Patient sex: M
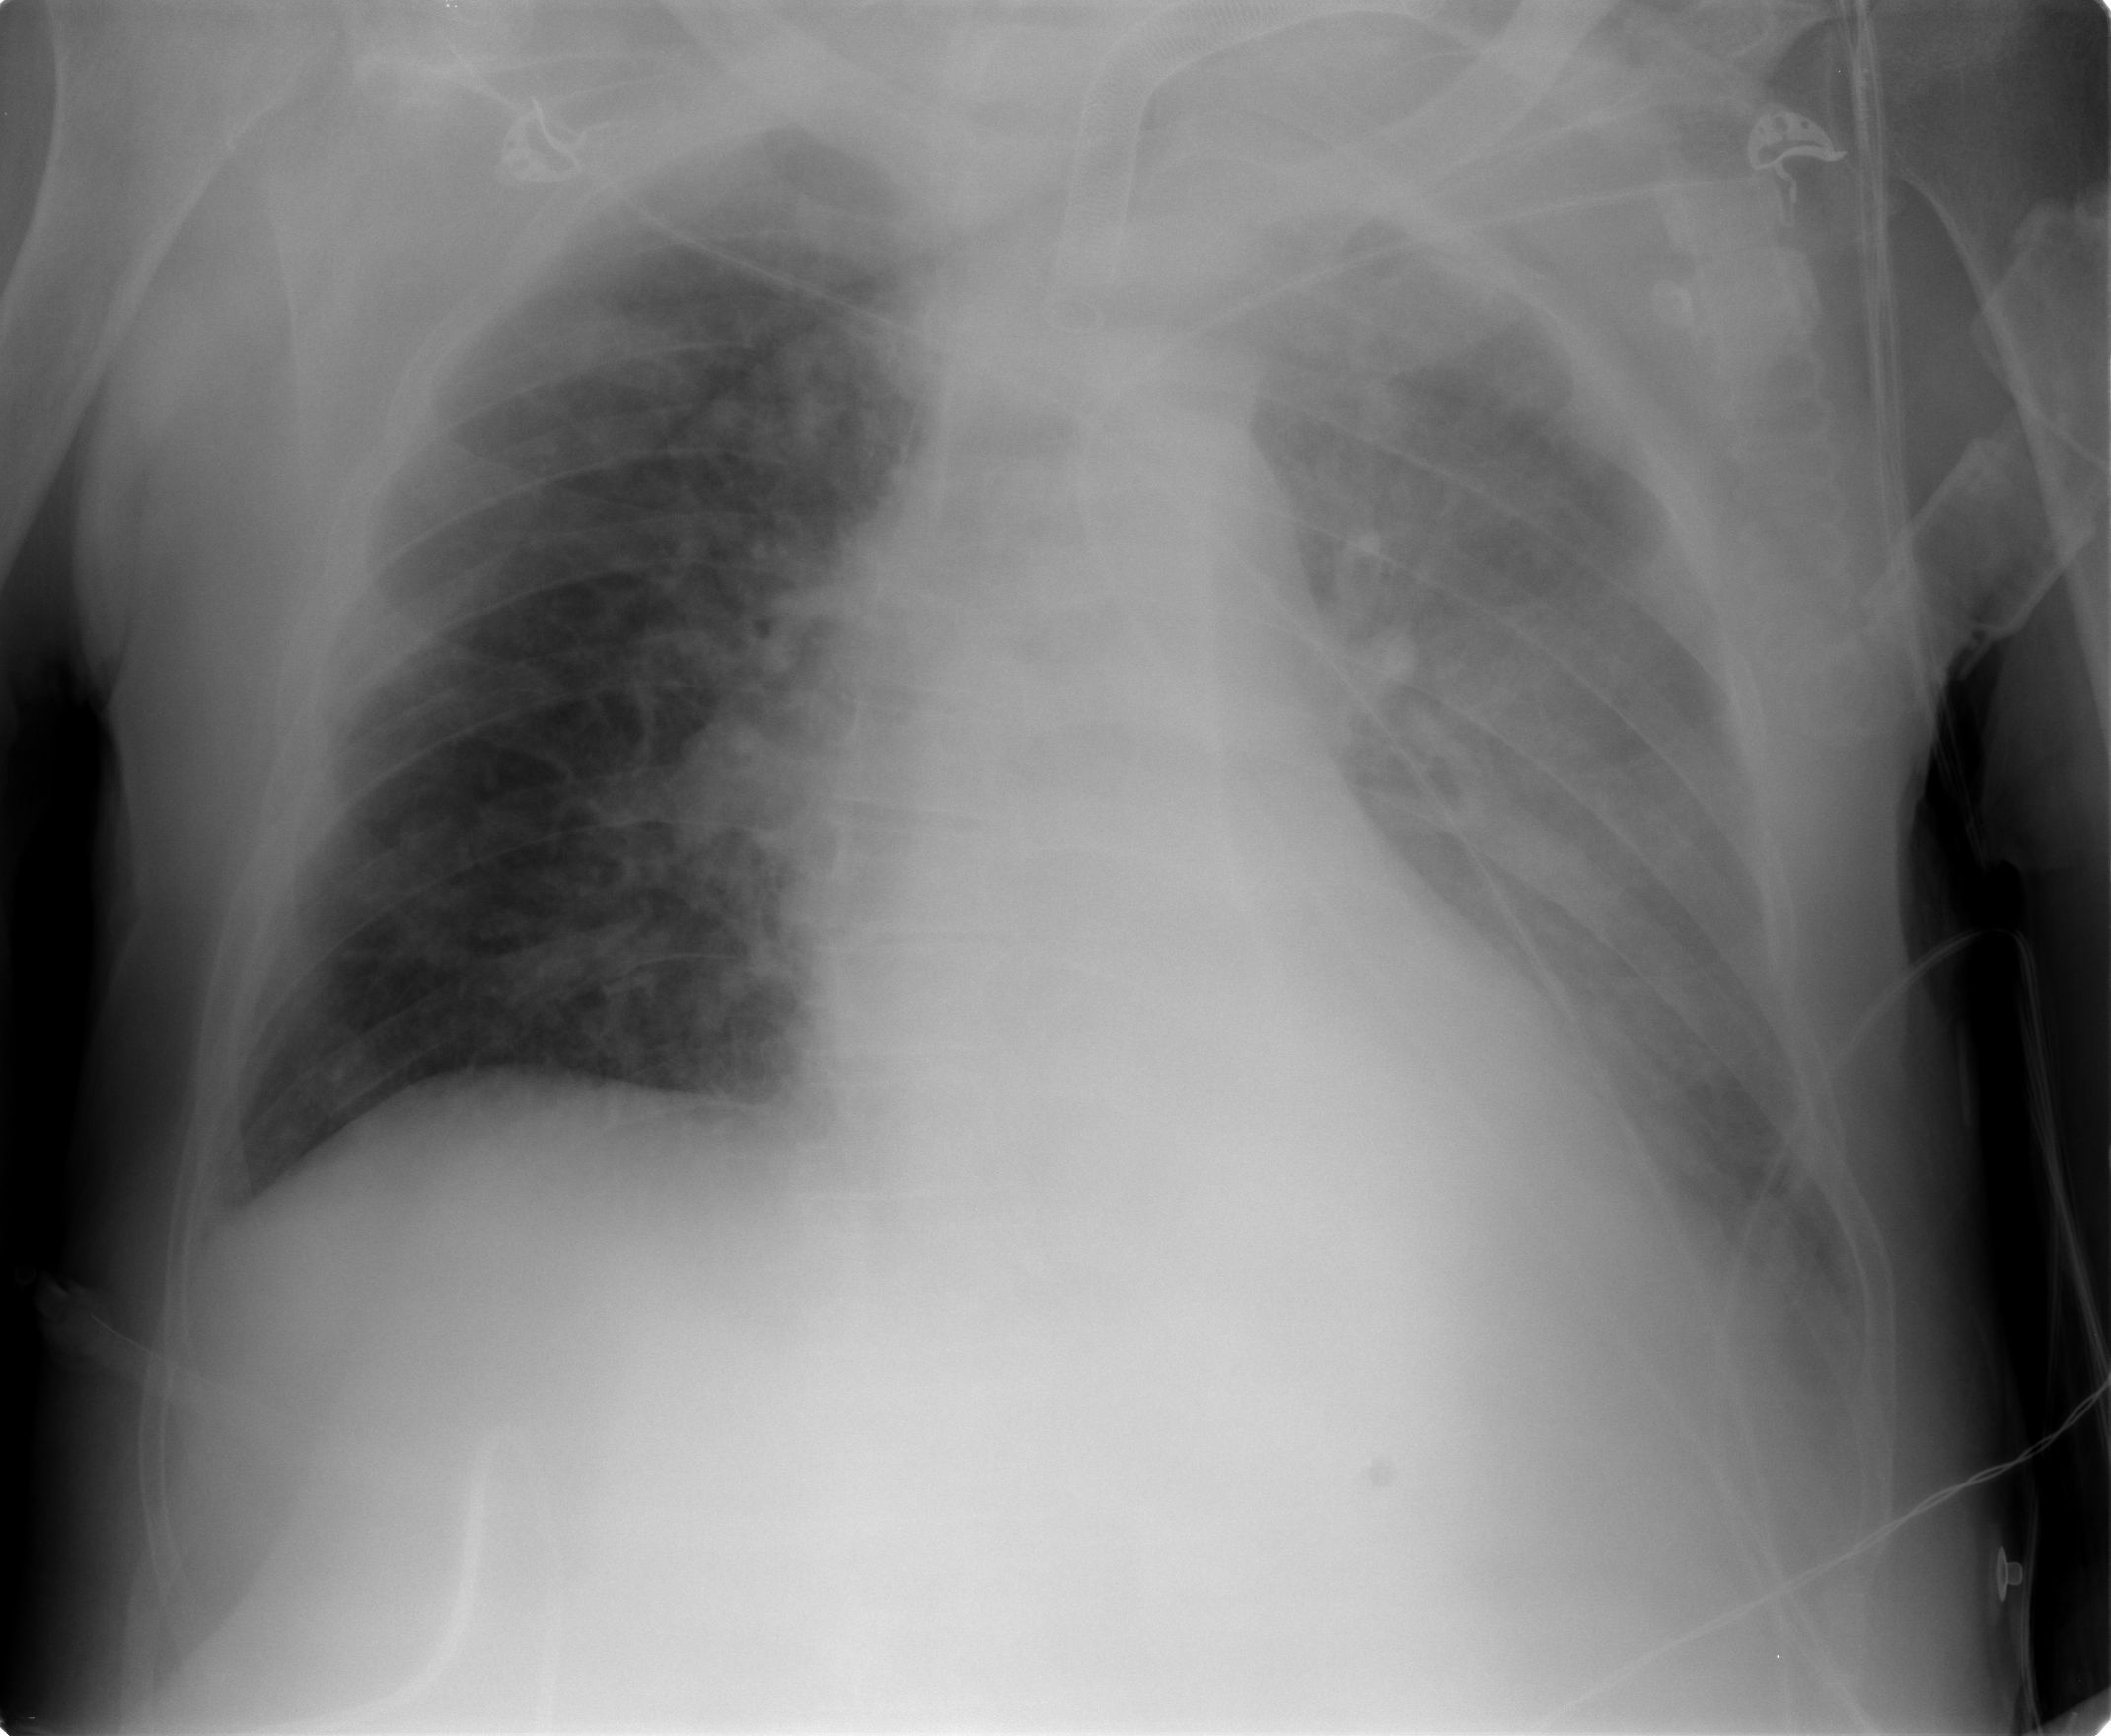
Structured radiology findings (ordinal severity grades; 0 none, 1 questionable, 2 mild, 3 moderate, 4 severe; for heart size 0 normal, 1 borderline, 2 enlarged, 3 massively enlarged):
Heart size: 0
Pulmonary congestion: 2
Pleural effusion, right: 2
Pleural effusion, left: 2
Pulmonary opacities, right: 1
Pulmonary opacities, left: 0
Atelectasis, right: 2
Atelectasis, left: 2